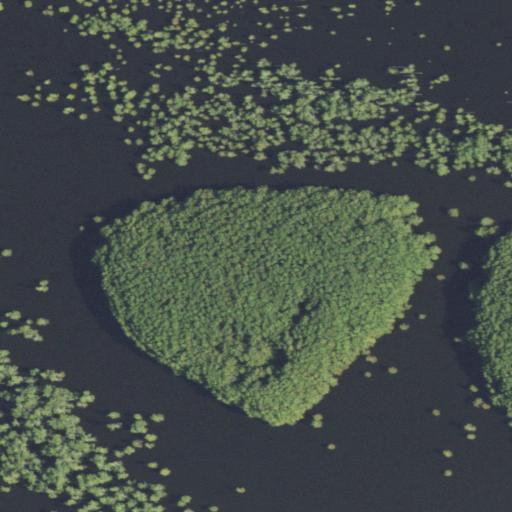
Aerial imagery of island in Louisiana named Pecan Island containing open water, woody wetlands, herbaceous wetlands, and evergreen forest